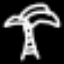
Label: palm tree